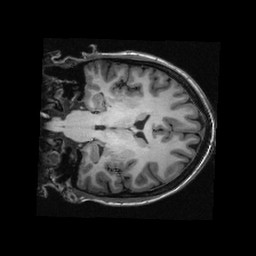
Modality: T1w
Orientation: coronal
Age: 21
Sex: female